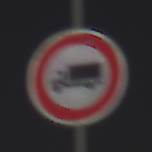
Verkehrszeichen: VerbotFuerKraftfahrzeugeUeberDreiKommaFuenfTonnen
Umgebung: Outdoor, Suburban
Tageszeit: MorningAfternoon
Wetter: Clear
Licht: Natural
Jahreszeit: NotSpecified
Kontrast: HighContrast